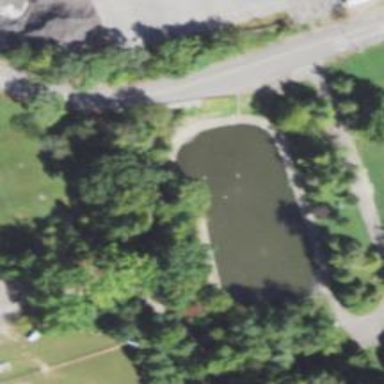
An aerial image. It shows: Pond surrounded by natural water.